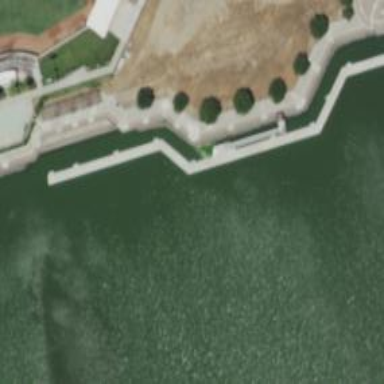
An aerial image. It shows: Man-made pier.